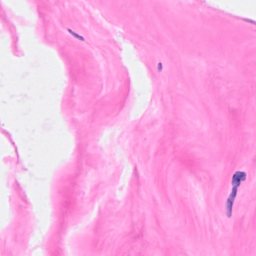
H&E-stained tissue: Breast